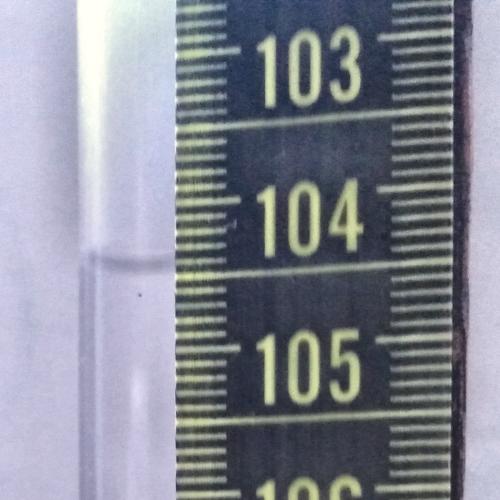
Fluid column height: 104.4 cm